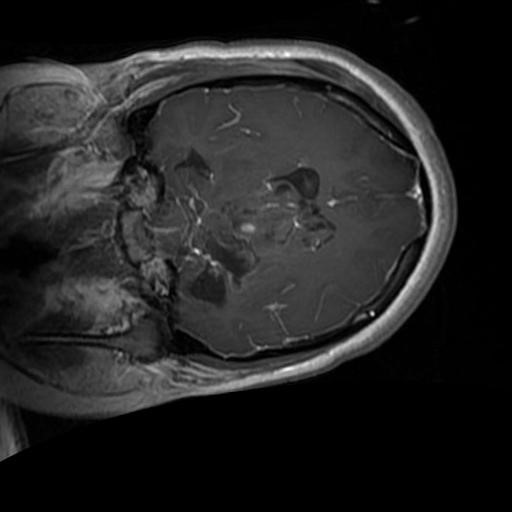
Label: brain_glioma